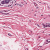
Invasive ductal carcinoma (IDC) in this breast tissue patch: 0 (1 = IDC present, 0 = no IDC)